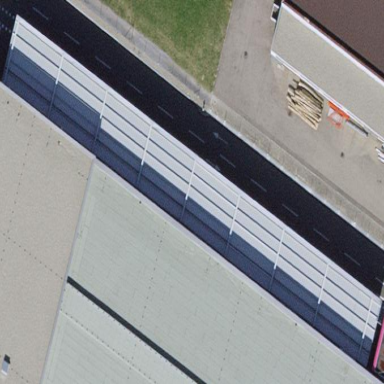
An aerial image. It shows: View of roof of building.